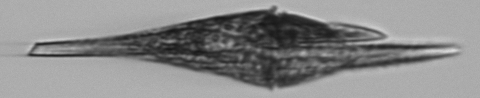
Label: Tripos_furca